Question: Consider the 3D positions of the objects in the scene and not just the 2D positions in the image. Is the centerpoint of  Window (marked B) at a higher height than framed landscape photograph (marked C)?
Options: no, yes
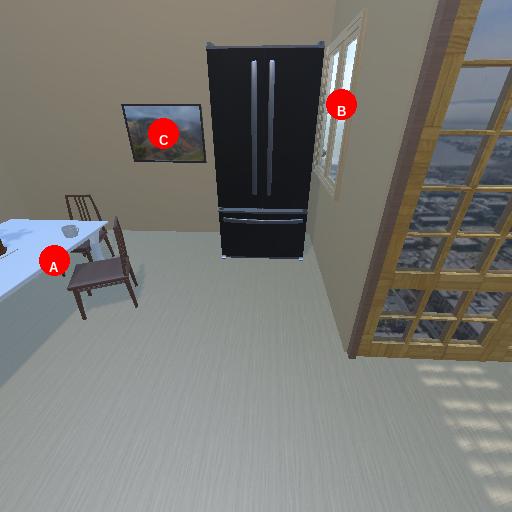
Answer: no